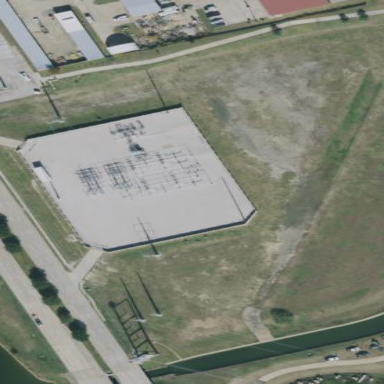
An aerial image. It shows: Outdoor power substation located behind wall. The substation operates at the distribution level.